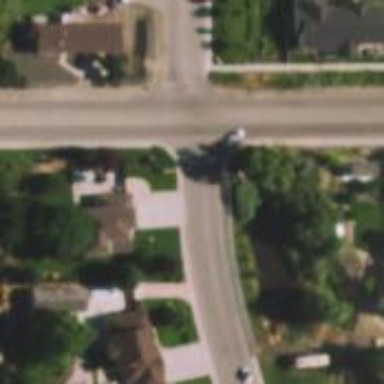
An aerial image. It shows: Unmarked crossing on the road.